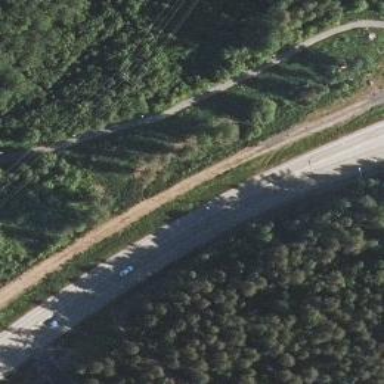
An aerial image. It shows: Abandoned railway alongside cycleway.